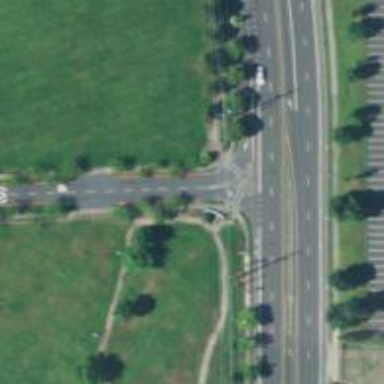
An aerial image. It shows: Primary link road with asphalt surface.